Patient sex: M
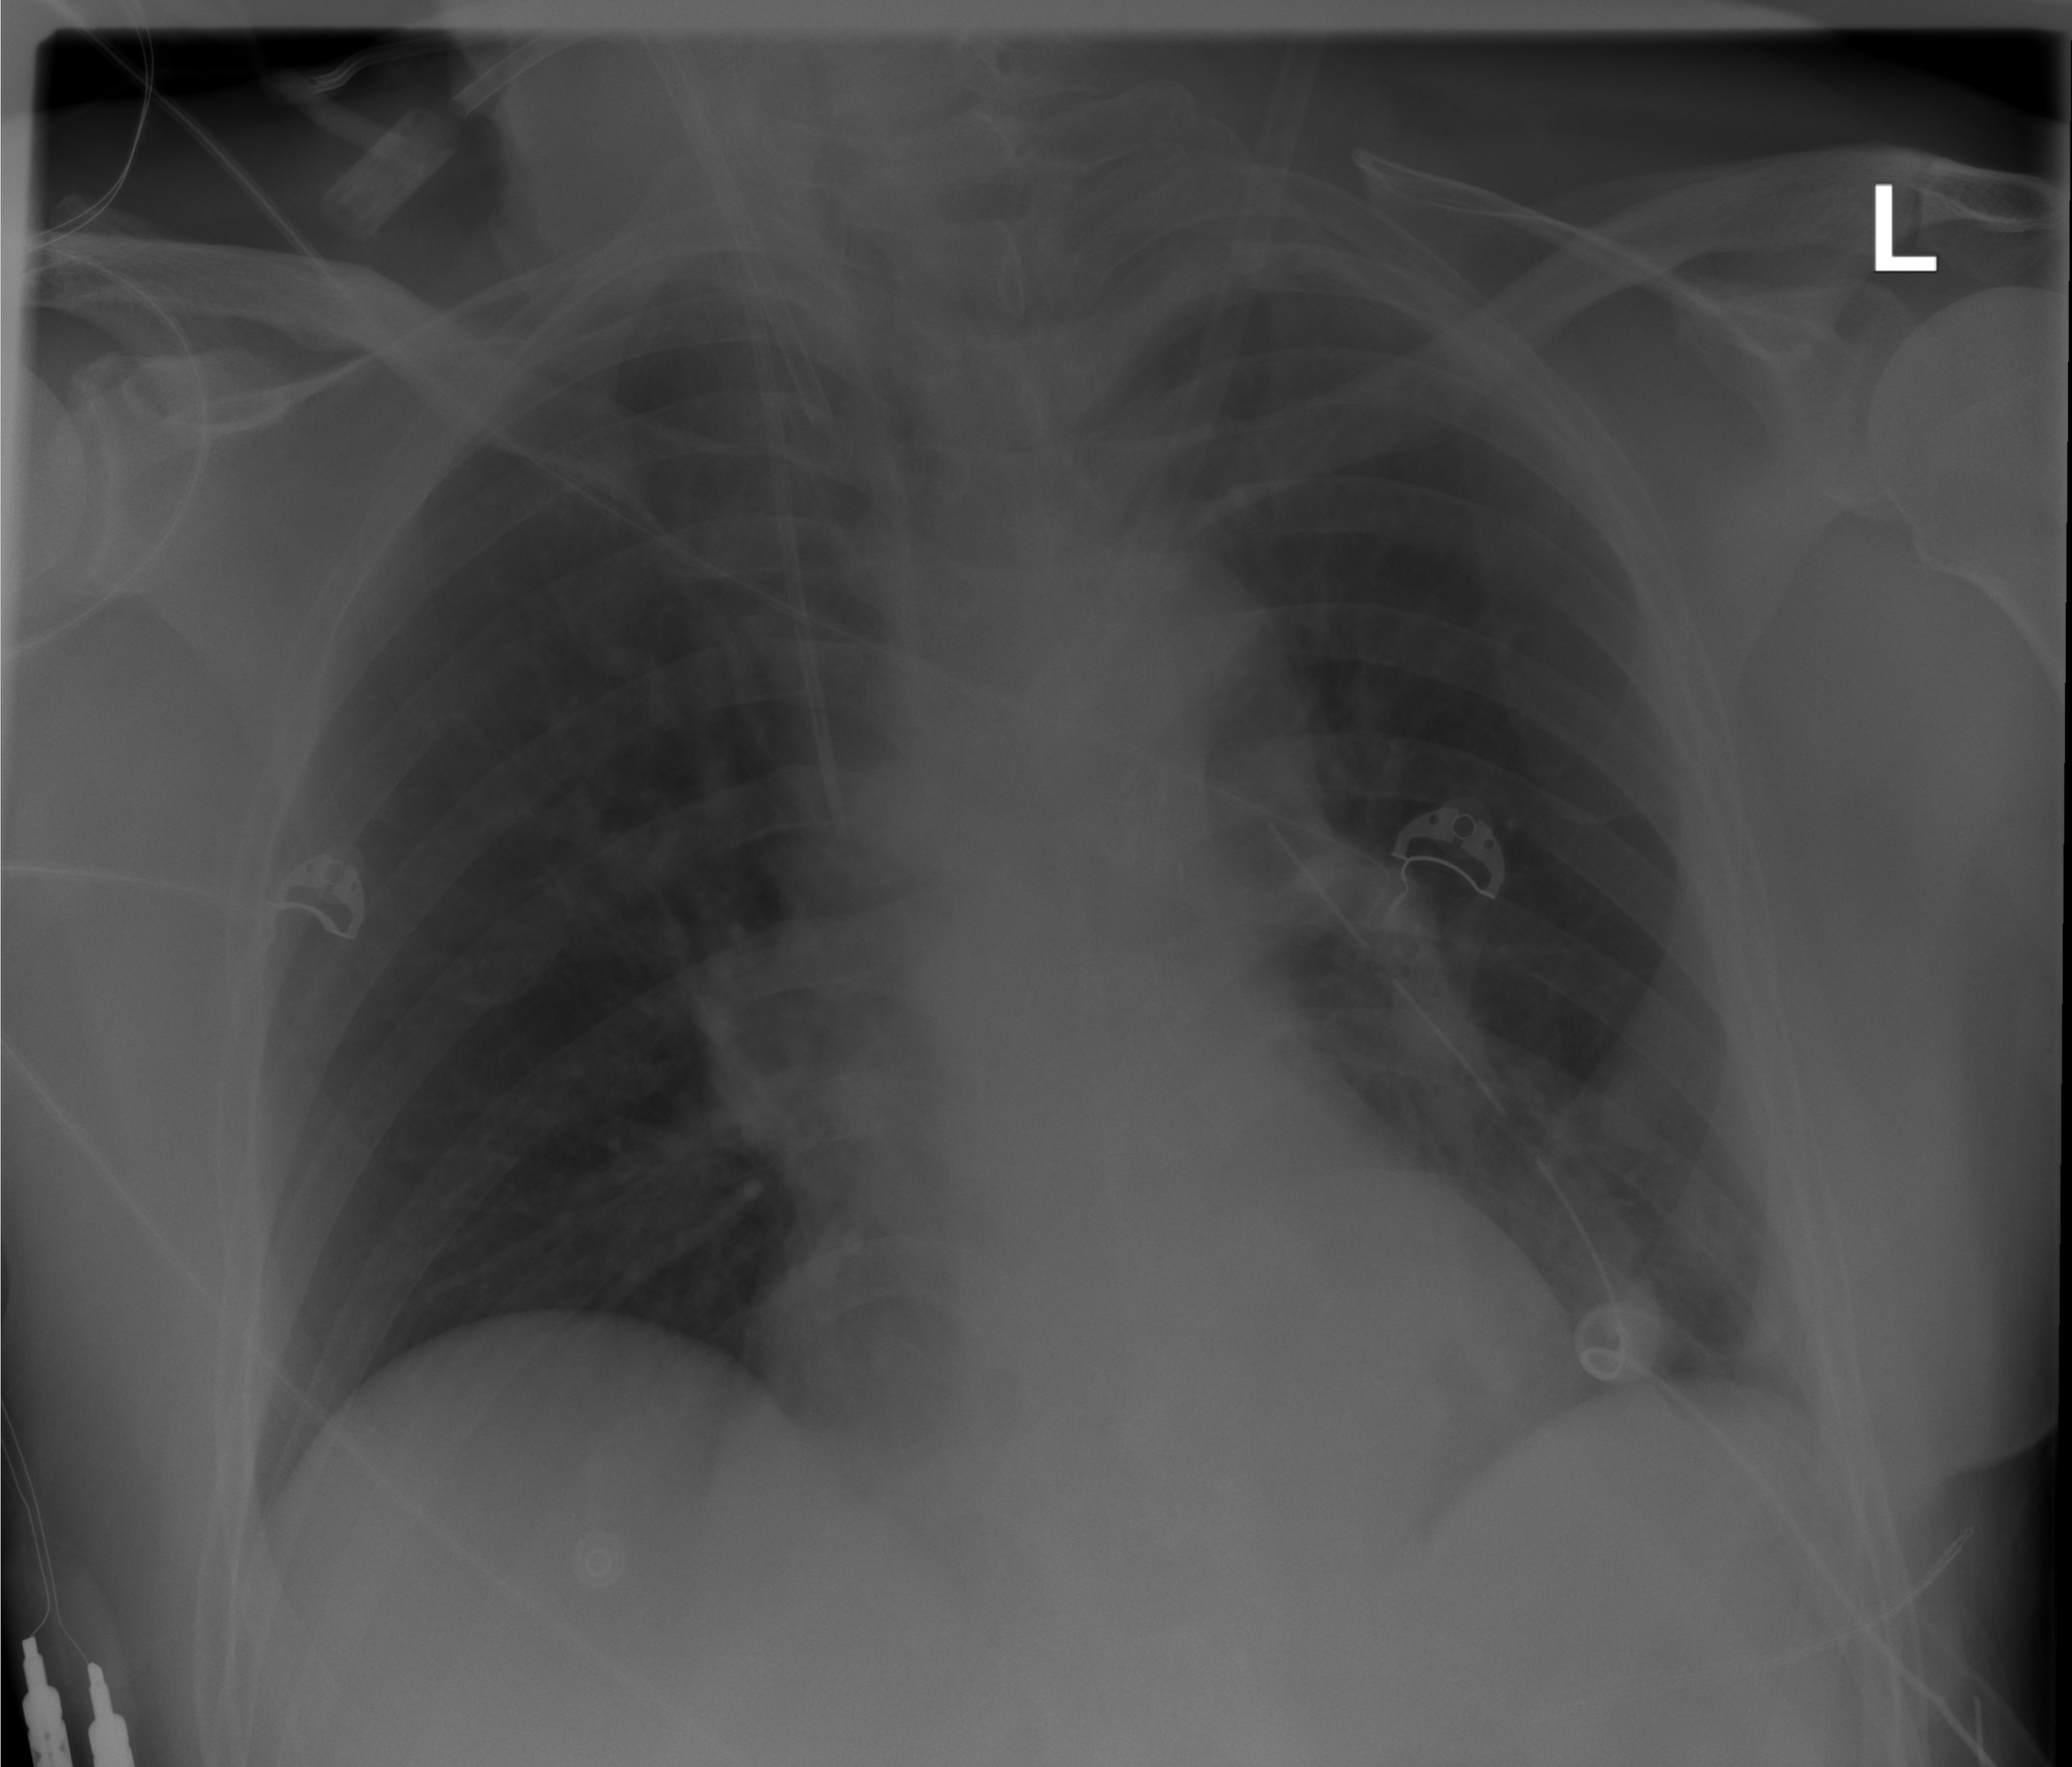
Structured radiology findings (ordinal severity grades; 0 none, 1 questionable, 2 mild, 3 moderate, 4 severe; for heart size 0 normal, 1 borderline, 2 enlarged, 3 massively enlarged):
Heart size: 2
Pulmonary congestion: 0
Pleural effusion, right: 0
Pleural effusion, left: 0
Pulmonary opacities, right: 0
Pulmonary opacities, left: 0
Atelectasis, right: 0
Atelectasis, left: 2